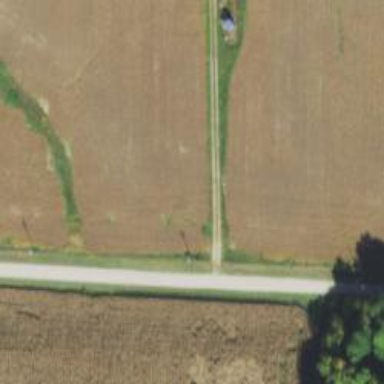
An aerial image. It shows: Driveway.